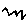
Label: zigzag